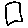
Label: square